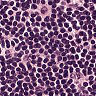
Metastatic tissue present: yes